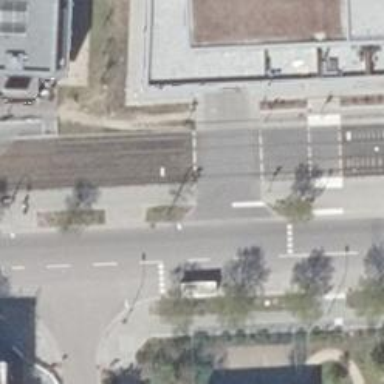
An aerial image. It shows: Railway signal.